Question: Folks,
I am trying to get a utility as shown in the picture below. Basically the camera display window covers part of the device's screen and a list of points that are connected by a curve or straight line are presented over the camera view as an overlay. I understand this can be drawn using quartz but this is less than half of my problem.
The real issue is that the overlay should present different points as the bearing and elevation changes.
For example:
- -
My questions after the picture:

1. Is it possible to have a view that is substantially larger than the size of the camera view (as shown below) and use some methods (I need to research these) to move the view when bearing/elevation changes? Is it recommended performance wise?
2. Is quartz the way to go here? What else do I need (other then of course AVFoundation for the camera and corelocation/motion)? Since my application is only iOS 7 I can use any new methods/APIs exclusive to iOS 7.
3. Aside from raywendelrich's tutorial on the augmented reality game, are there any tutorials that you know of that could help me with this endeavor?
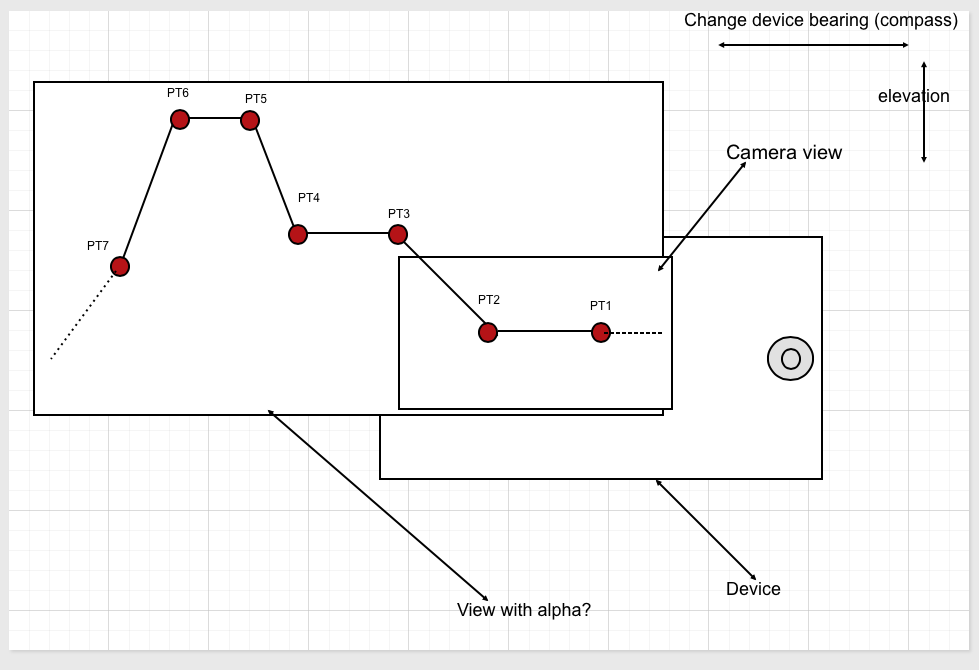
Answer: Have a look at the following, each article or link has different key things required to make your final product. You eventually will be using a combination of geolocation, the compass/or the iphone's gyroscope data coming in.
Reading all the references combined and implementing them one by one in different projects will give you a solid start on how to then combine it all together to create your application. But first you need to get a solid understanding on how to manipulate the knowledge you will learn and how you can then apply it to create your project.
A cool project from Ray Winderlech teach you how to use location gps coordinates in your application
- <URL>
The next two links show you how to grab gyroscope data to find out the pitch, yaw and rotation and find out the device current position in space.
- <URL>
Will teach you how to use the compass
- <URL>
Here's some more augmented reality stuff on overlaying stuff on the camera view
- <URL>